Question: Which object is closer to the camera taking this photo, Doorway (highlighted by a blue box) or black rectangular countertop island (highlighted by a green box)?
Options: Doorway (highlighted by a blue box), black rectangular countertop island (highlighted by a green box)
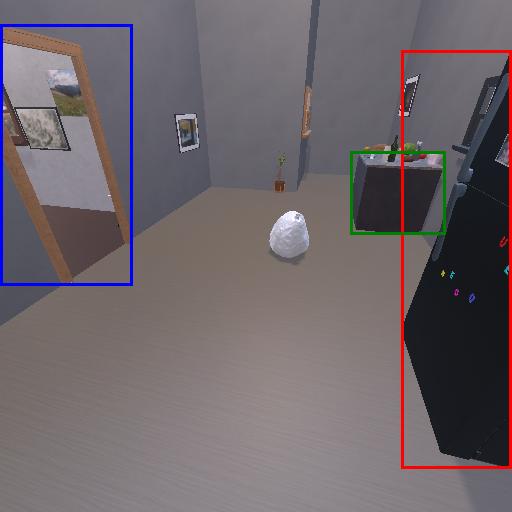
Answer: Doorway (highlighted by a blue box)